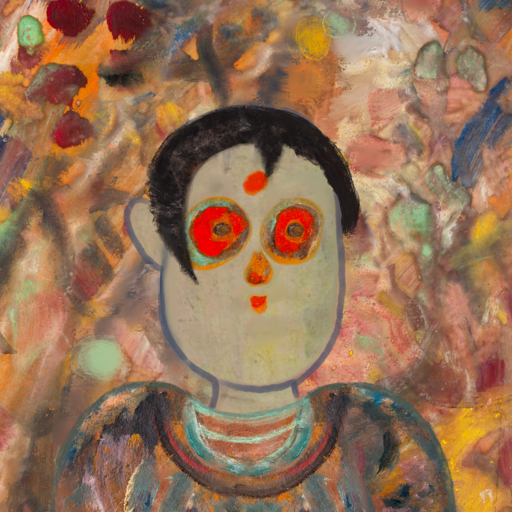
Background: Mother_And_Son_Mother, Head And Neck Front: Hill_Girl, Face Front: Sisters, Bust: Boggyland, Hair Front: Roy_Bahadur, Head Accessory: Blank, Second Necklace: Blank, Necklace: Blank, Baby: Blank